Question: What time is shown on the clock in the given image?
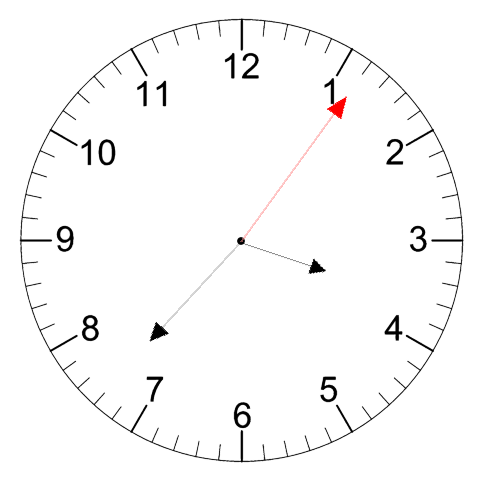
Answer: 03:37:06